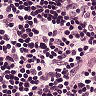
Metastatic tissue present: no